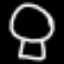
Label: mushroom